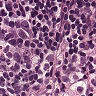
Metastatic tissue present: yes